Interaction volume radius: 10 \u00c5
Interaction volume height: 15 \u00c5
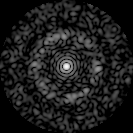
Disorder parameter: 0.8512